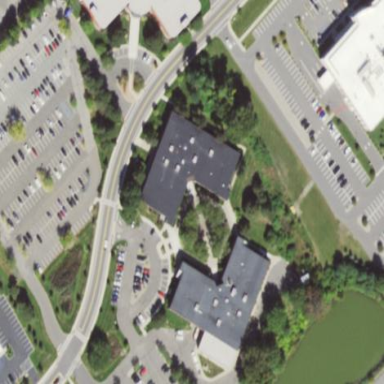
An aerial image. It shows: Office building.